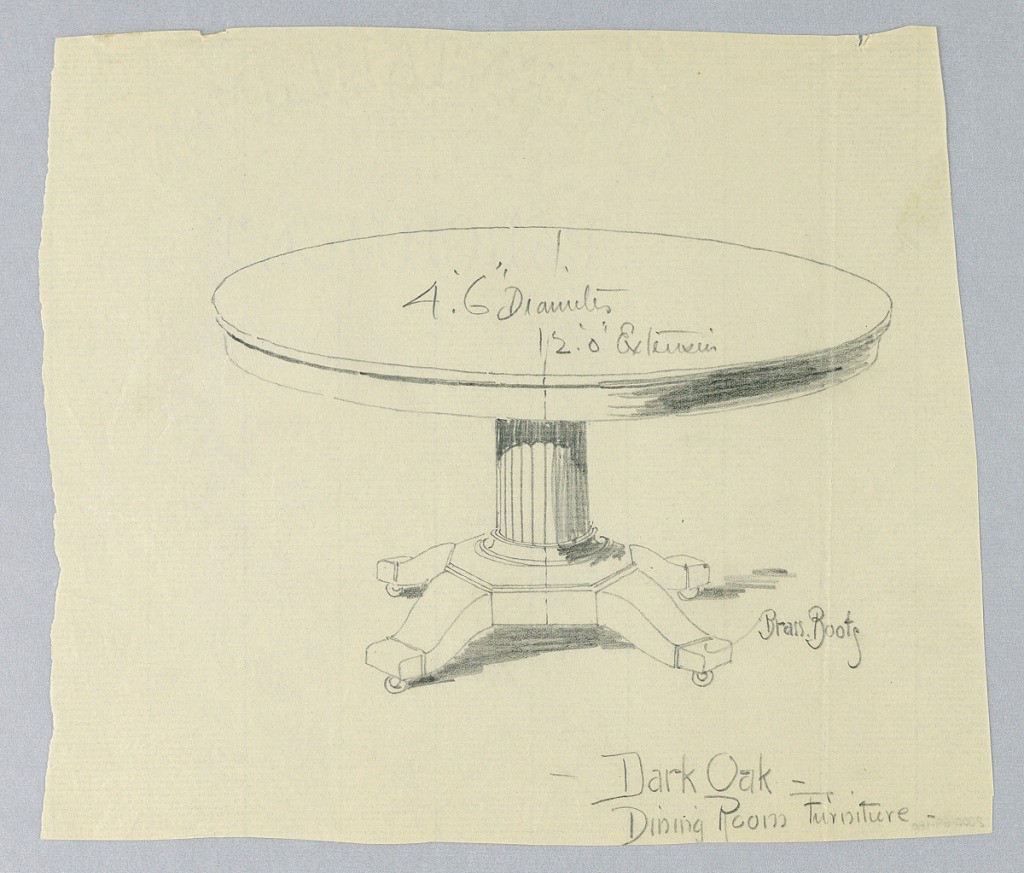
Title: Design for Dark Oak Dining Room Table
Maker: A.N. Davenport Co.
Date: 1900–05
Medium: Graphite on thin cream paper
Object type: Drawing
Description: Round molded table top raised in fluted columnar support, sitting atop molded octagonal base terminating in 4 splayed legs on casters.